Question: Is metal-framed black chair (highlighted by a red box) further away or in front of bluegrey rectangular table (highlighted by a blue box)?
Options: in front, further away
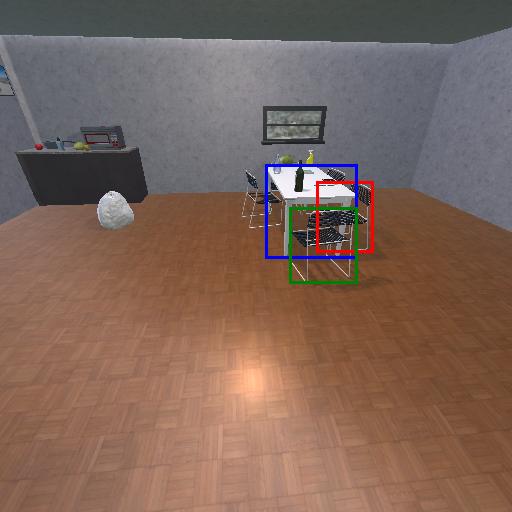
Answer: in front